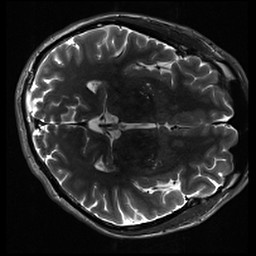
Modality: inplaneT2
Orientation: axial